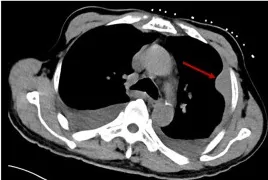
The red arrow shows chest wall mass on chest CT scan (B).
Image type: radiology (ct)